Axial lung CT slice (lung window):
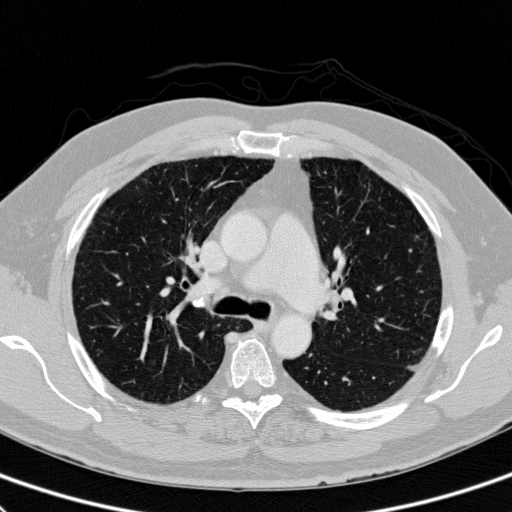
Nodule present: no